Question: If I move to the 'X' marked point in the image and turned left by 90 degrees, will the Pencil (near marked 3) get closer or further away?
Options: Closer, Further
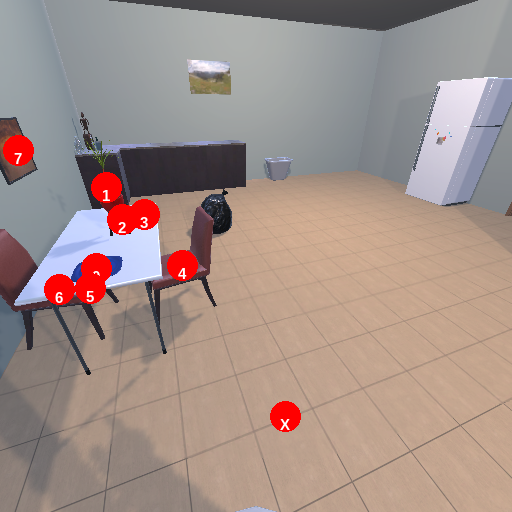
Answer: Closer